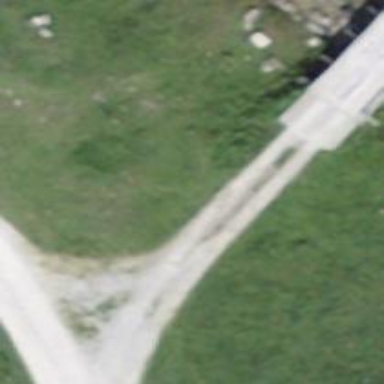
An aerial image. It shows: Track road with bridge.